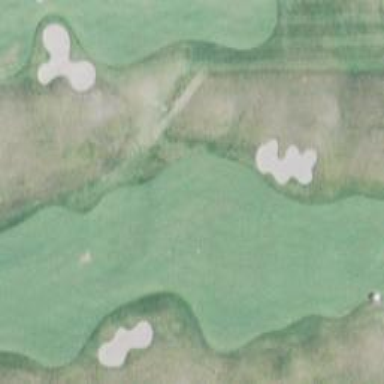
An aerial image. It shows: View of golf hole.